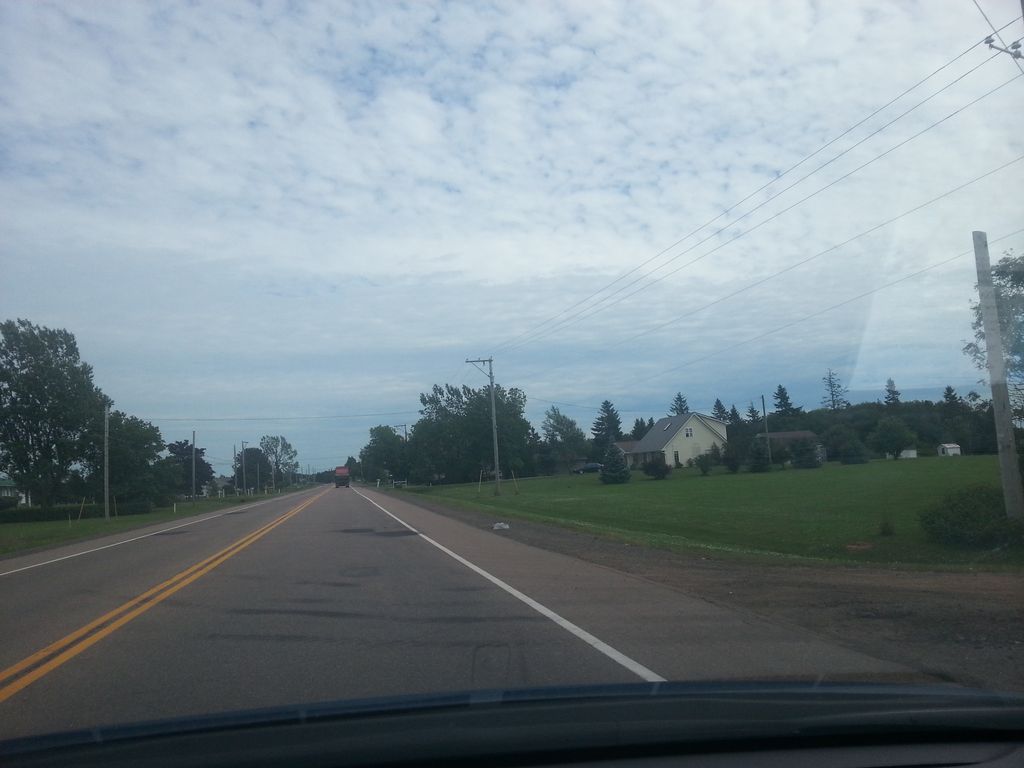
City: charlottetown